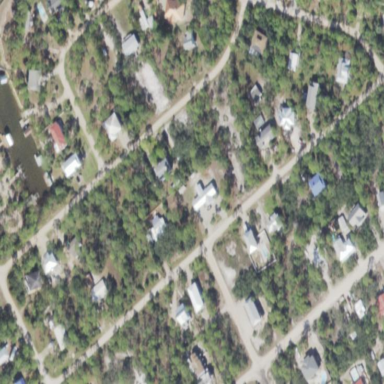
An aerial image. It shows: Residential area composed of single-family homes.